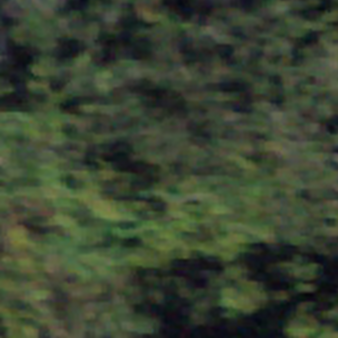
Label: other